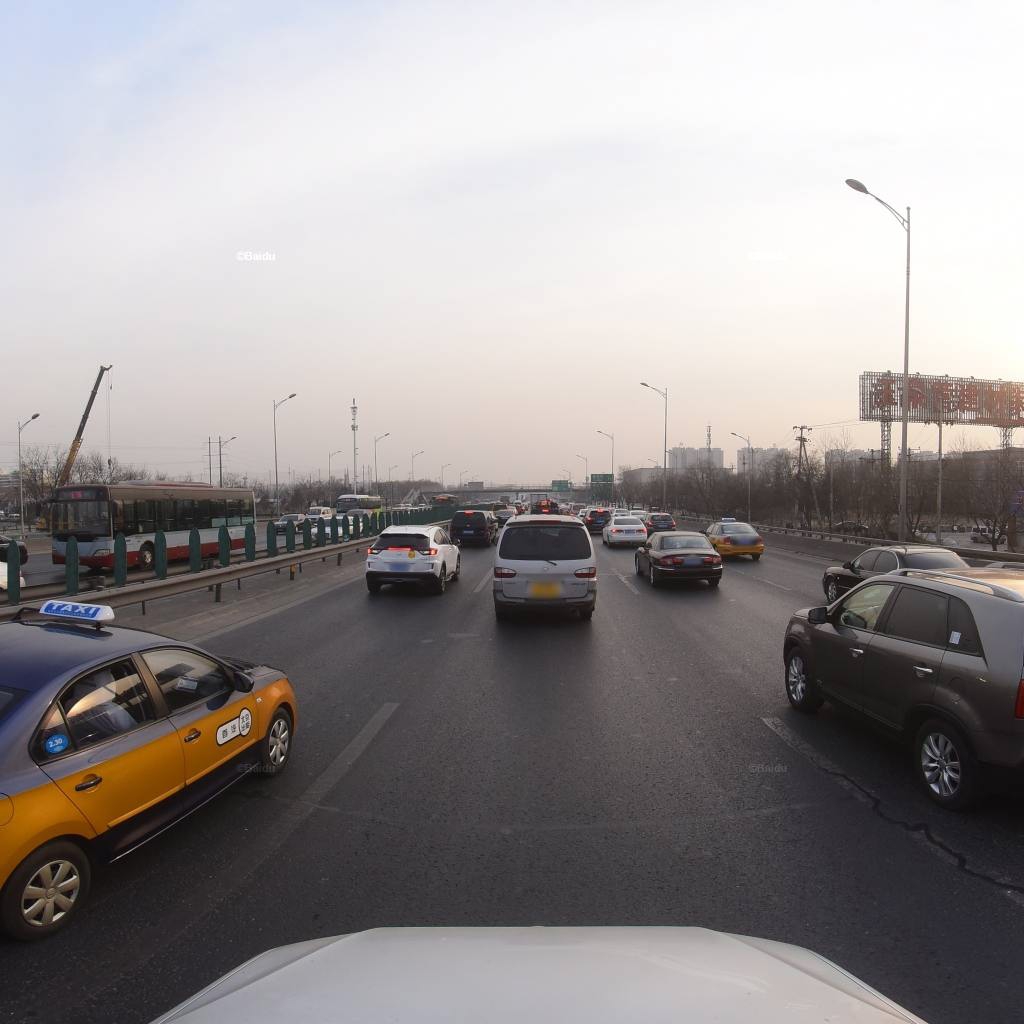
Region: Fengtai
Road damage annotations: transverse patch, longitudinal patch